Question: The error I get when I click Next in Xcode after it displays login info is:
The certificate for this server is invalid. You might be connecting to a server that is pretending to be "contentdelivery.itunes.apple.com" which could put your confidential information at risk.
I am using Xcode ver 5.1.1
The screenshot is attached

Edit:
Can any one pls. try to login using Application Loader or Xcode now and let me know if it works for you. If possible pls share the screenshot. I am completely stuck.
Created a new mac admin account and that also results in same issue.
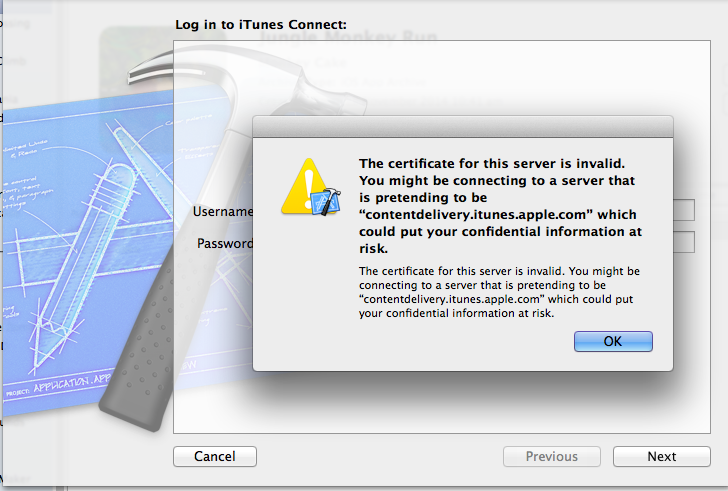
Answer: If it's really only the certificate you can try opening the URL with Safari (Firefox won't help, Chrome probably works as well):
<URL>
That should pop up a similar warning, but this time you have the option to trust the server. Once done, that will be valid for Xcode as well, as it's saved in the keychain.